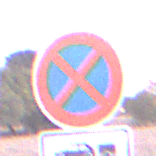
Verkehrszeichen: AbsolutesHalteverbot
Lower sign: MehrspurigeFahrzeuge4
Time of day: SunriseSunset
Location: Outdoor (Nature)
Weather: Clear
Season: NotSpecified
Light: Natural